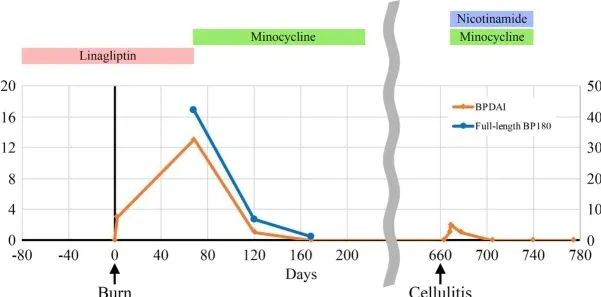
Indices of the bullous pemphigoid (BP) disease area index scores and enzyme-linked immunosorbent assay (ELISA) using full-length recombinant BP180 during the clinical course.
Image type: chart (chart)